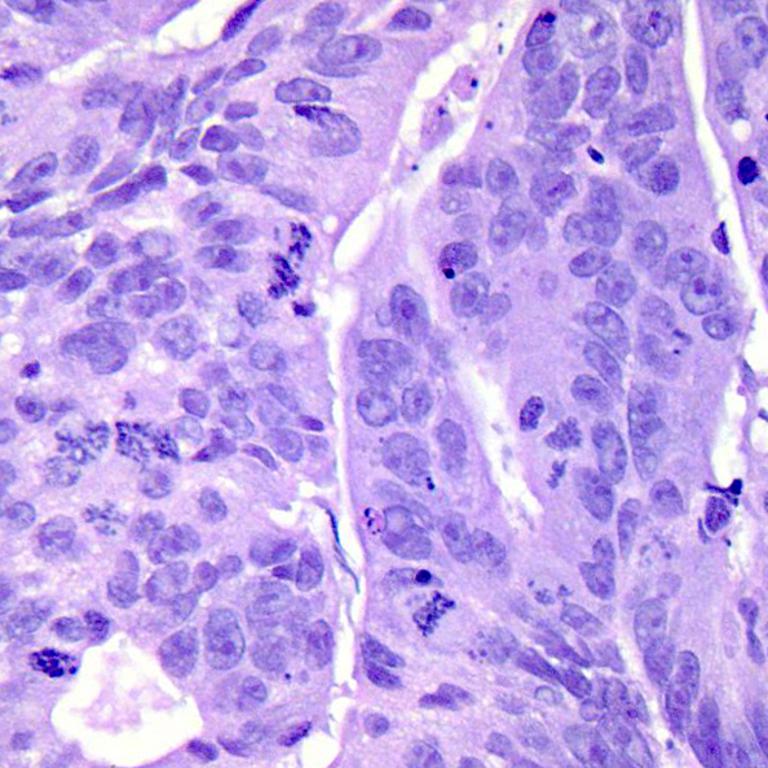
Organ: colon
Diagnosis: adenocarcinomas